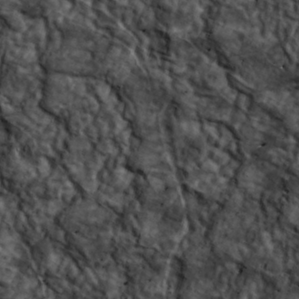
Label: non_frost